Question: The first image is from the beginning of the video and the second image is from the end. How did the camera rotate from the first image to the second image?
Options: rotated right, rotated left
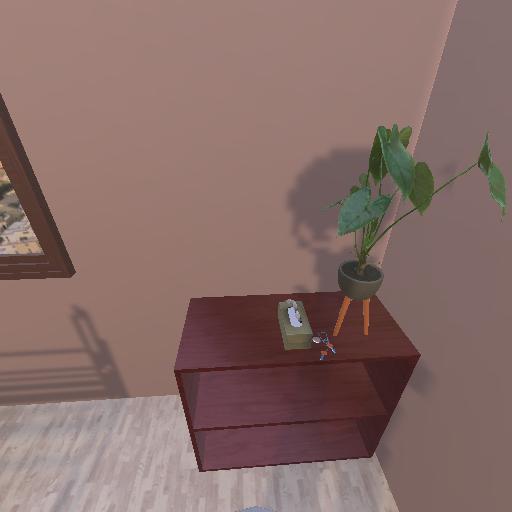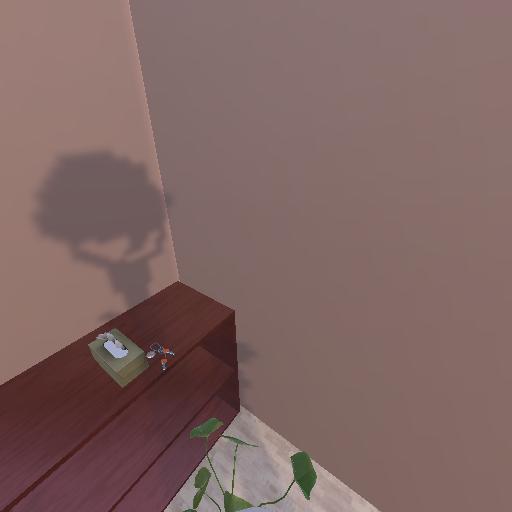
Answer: rotated right